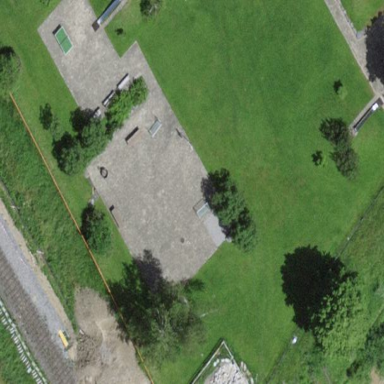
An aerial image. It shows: Basketball court.